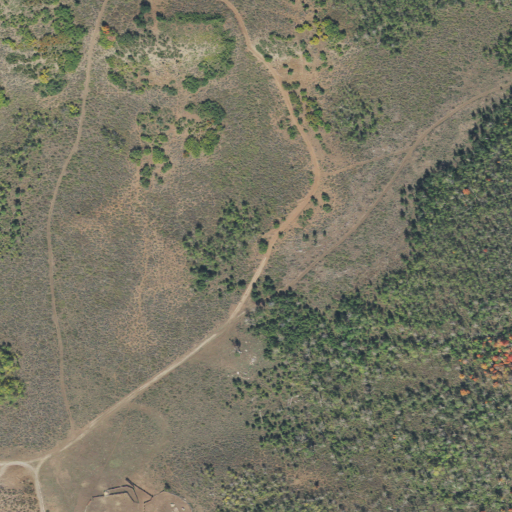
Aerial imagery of depression(s) in Utah named Whites Basin containing deciduous forest, shrub, and open development